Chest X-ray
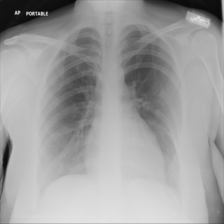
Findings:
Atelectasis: negative
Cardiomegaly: negative
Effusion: negative
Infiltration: negative
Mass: negative
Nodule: negative
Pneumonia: negative
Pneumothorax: negative
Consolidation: negative
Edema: negative
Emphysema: negative
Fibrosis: negative
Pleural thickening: negative
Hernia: negative